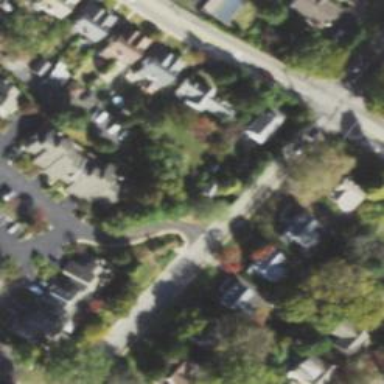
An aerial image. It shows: Alley classified as service road.